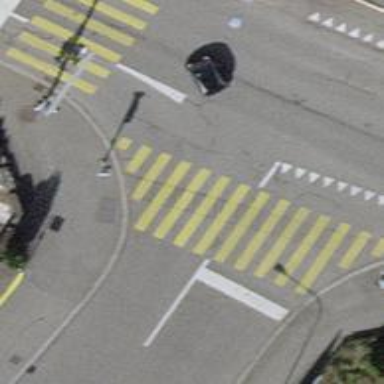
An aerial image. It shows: Road with traffic signals and zebra crossing with traffic signals.